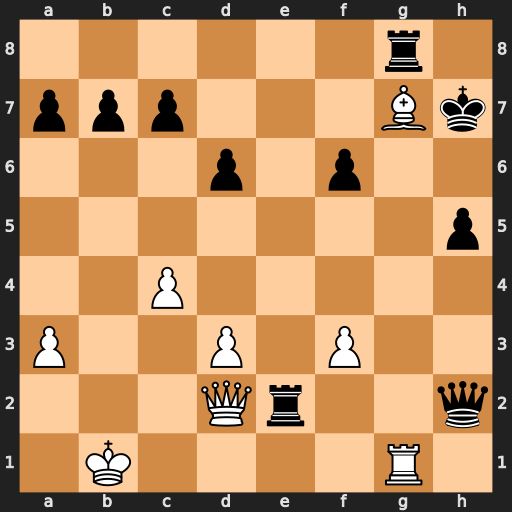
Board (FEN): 6r1/ppp3Bk/3p1p2/7p/2P5/P2P1P2/3Qr2q/1K4R1
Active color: w
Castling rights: -
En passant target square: -
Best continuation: Qh6#